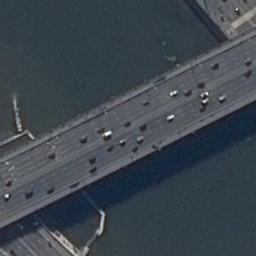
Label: bridge